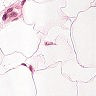
Metastatic tissue present: no